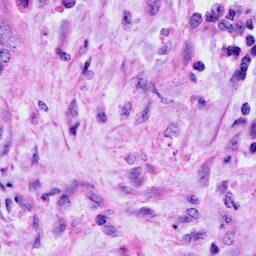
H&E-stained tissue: Cervix